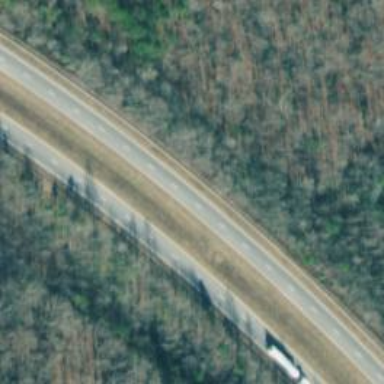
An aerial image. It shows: Trunk highway.